Question: I install Eclipse , when i try to create a new project i have this errors !

I install all libraries Exras . I added support library ? i tired with a lot of solution in SO ... But u have always a some errors
> Description Resource Path Location Type
error: Error retrieving parent for item: No resource found that matches the given name 'android:Widget.Material.ActionButton'. styles_base.xml /appcompat_v7/res/values-v21 line 75 Android AAPT ProblemDescription Resource Path Location Type
The container 'Android Dependencies' references non existing library 'C:\Androidppcompat_v7inppcompat_v7.jar' AppTest Build path Build Path Problem
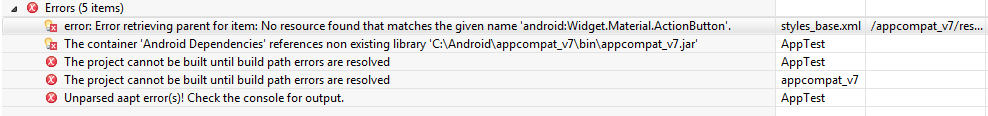
Answer: You should go to 'File -> Import -> (Android Package) Existing Android Code Into Workspace -> Next -> (find folder) your_adt_location -> skd -> extras -> android -> v7 -> appcompact -> finish', and then add it as a library by 'Right click -> properties -> Adnroid tab -> library window(there use add and choose it, remove other version if it exists there)' to your project and rebuild it